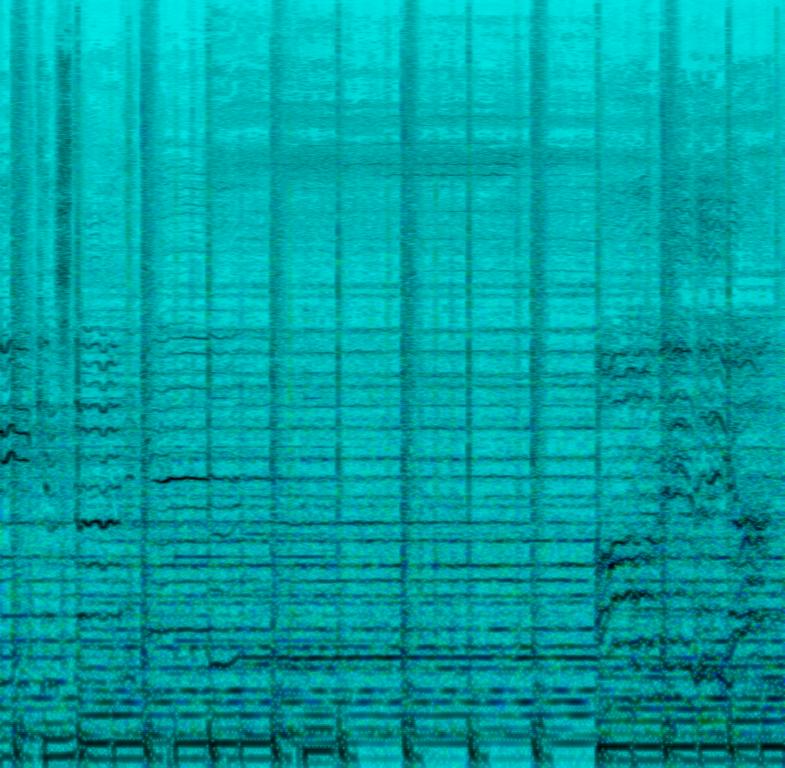
A digital drum is playing a simple groove along with an e-bass. An organ is playing long chords with a lot of reverb. On top of that male voices sing a melody in harmony. Their voices sound high. This song may be playing with headphones while running.